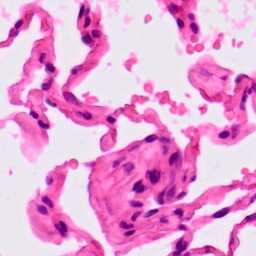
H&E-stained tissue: Lung